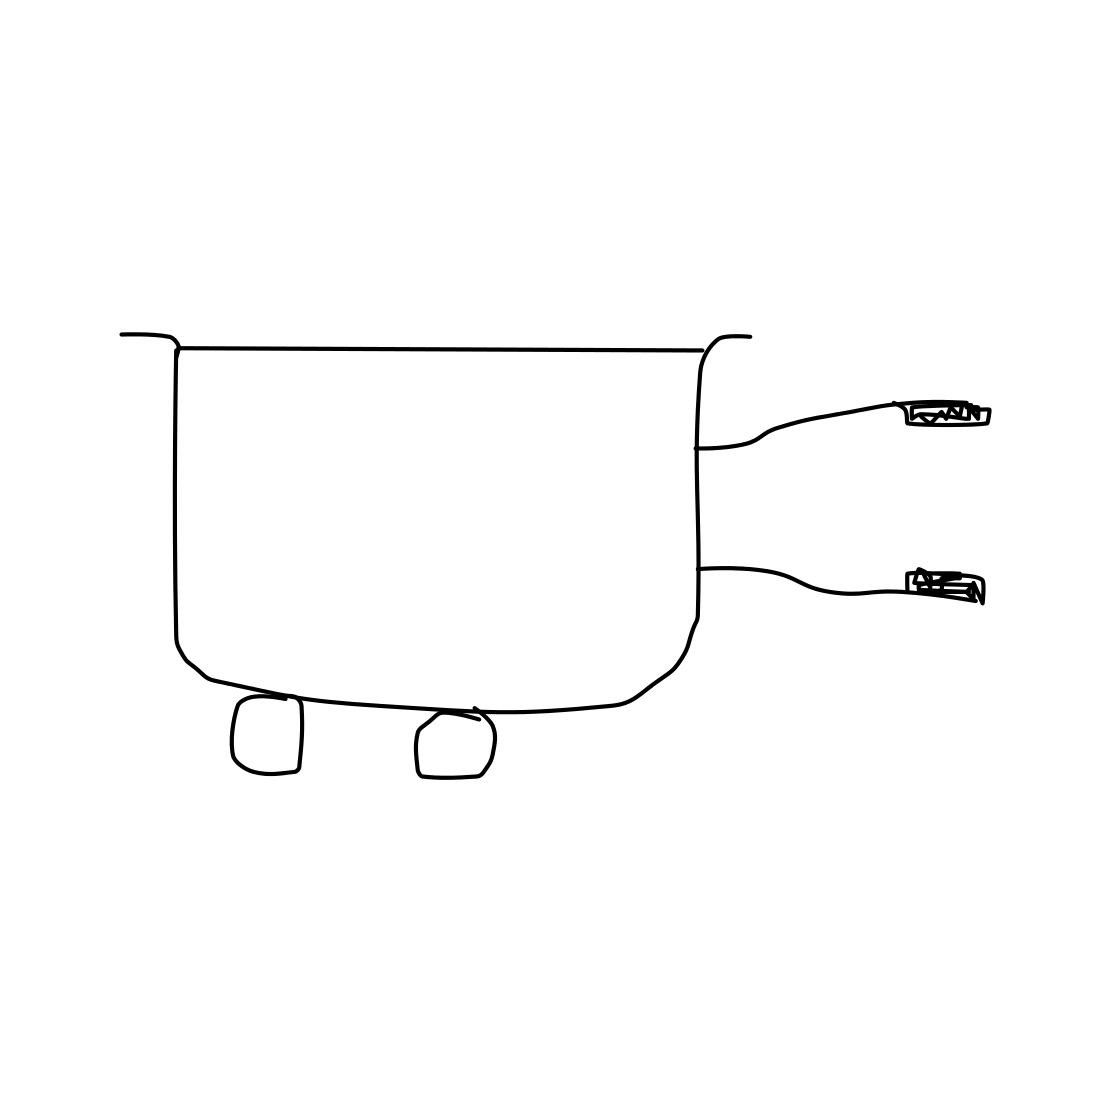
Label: wheelbarrow